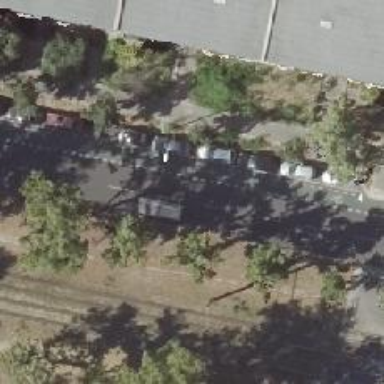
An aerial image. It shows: Asphalt road with lane markings. It is primary highway with dashed separation lines for the cycleway on the right.